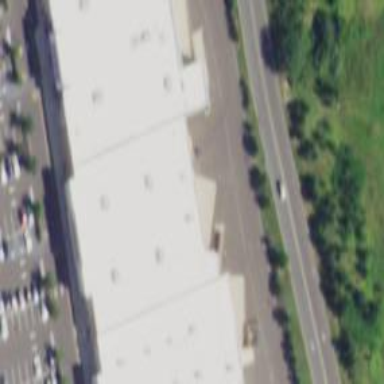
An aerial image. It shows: Retail building.